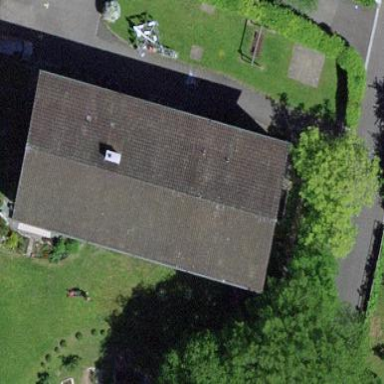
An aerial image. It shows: Building with gabled roof.